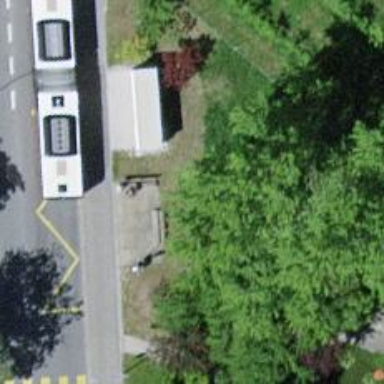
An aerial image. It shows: Brown bench in the vicinity.